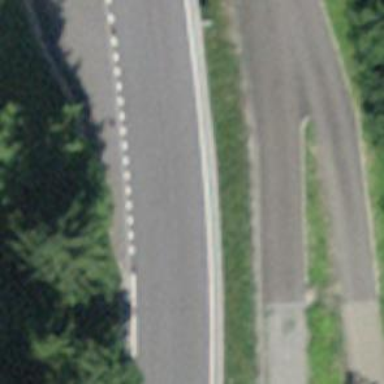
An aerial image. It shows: Secondary road with asphalt surface.